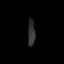
Tissue: prostate
Cell type: Epithelial cells
Senescence score: 0.3283
Nuclear area (px): 193
Mean DAPI intensity: 48.617